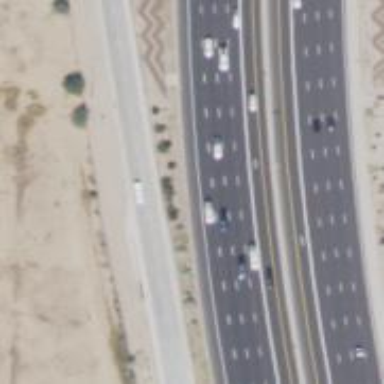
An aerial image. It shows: Asphalt motorway.